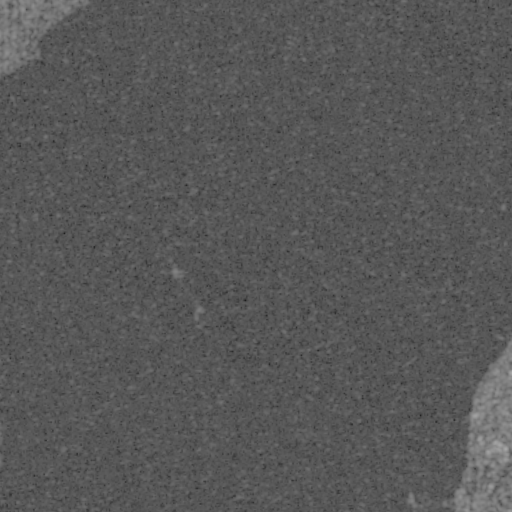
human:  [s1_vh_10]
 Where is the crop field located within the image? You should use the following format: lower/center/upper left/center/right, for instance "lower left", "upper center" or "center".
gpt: The crop field is located in the upper left of the image.
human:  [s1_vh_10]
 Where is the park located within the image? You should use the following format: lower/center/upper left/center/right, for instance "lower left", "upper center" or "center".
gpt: The park is located in the upper left of the image.
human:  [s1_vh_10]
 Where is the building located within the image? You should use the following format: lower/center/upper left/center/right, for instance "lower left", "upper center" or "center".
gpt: The building is located in the lower right of the image.
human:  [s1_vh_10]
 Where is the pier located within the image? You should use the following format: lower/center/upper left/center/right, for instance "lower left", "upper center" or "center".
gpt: The pier is located in the lower right of the image.
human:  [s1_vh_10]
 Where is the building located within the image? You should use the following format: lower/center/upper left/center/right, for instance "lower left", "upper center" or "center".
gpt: The building is located in the lower right of the image.
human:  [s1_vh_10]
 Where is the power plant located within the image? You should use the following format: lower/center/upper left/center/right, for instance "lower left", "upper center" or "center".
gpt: There is no power plant in the image.

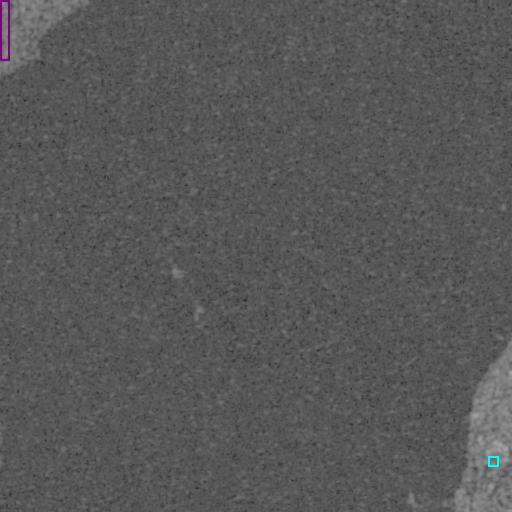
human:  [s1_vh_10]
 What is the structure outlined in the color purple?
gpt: The structure outlined in purple is a park.
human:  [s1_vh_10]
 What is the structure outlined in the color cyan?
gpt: The structure outlined in cyan is a building.
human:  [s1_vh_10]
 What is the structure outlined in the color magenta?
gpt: There is no magenta outline.